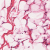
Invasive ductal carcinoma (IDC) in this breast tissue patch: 0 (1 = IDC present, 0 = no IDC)